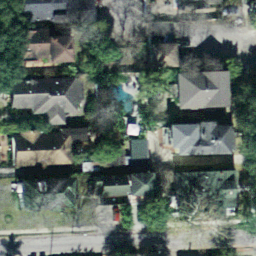
Label: residential